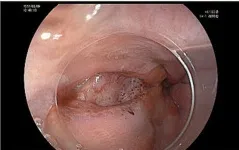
(A) A longitudinal laceration located in the esophagus was seen under gastroscopy.
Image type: endoscopy (gi_endoscopy)